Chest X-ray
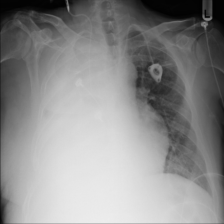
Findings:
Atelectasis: negative
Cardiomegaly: negative
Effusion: negative
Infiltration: negative
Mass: negative
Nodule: negative
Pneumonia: negative
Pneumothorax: negative
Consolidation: negative
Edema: negative
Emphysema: negative
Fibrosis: negative
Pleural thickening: negative
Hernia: negative